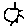
Label: sun